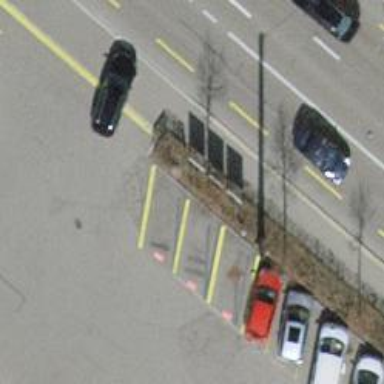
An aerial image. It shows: Car-sharing service available at this location.